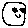
Label: smiley face